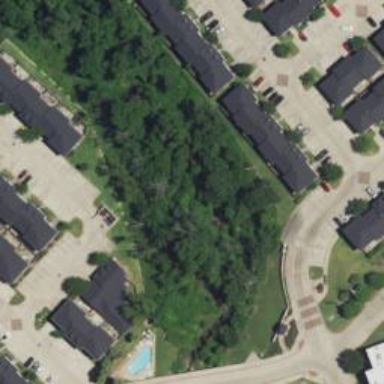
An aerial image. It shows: Neighborhood.